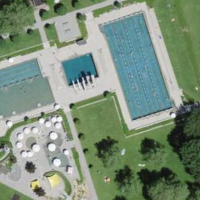
EUNIS habitat code: 53
Species observed at this site:
Prunella vulgaris